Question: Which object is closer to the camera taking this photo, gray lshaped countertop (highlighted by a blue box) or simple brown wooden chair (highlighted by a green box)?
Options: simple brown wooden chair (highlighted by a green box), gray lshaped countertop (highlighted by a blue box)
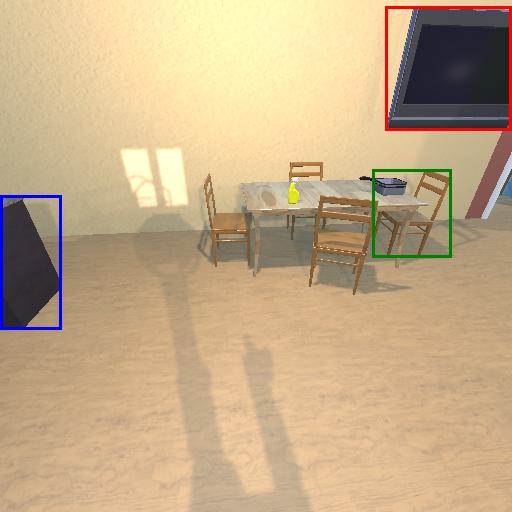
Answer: simple brown wooden chair (highlighted by a green box)